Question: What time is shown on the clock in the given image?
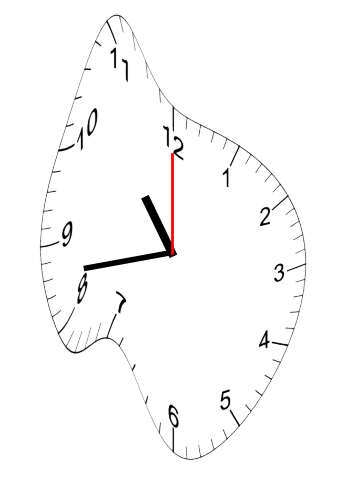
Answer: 10:43:00